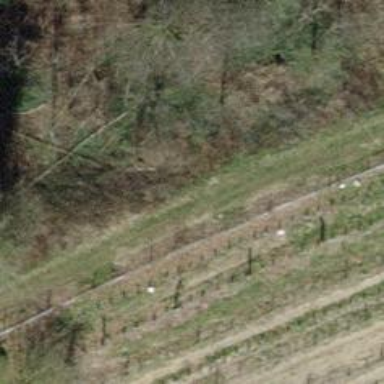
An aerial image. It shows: Grassy track with grade3 tracktype.